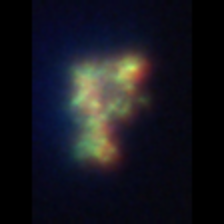
Taxon: Unknown_detritus
Group: Unknown